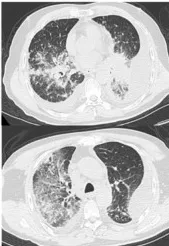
Fi (A-D) The clinical course according to CT scan findings. (D) On 1 January 2024, a follow-up chest CT scan displayed new diffuse ground-glass opacities in both lungs, particularly pronounced in the right lung.
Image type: radiology (ct)